Question: net 2.0 program and in it I have a multi line text box.
For one of my operations I only need to retrieve certain parts of the txt box
for instance

I need to retrieve the following
- - - -
The text box can have just 1 entry or 30 entry. I know I can truncate the lines but then I would still have extra lines in the final results.. Any Ideas?
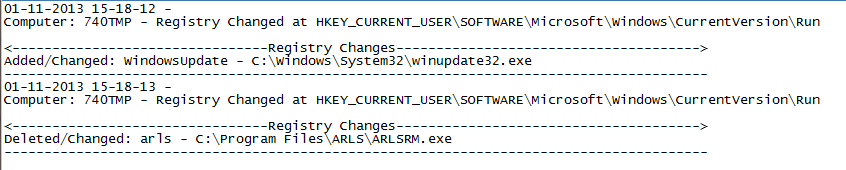
Answer: Use a 'List(Of String)' to store the result with your desired lines. Then use a loop to iterate all lines in the TextBox and take what you need.
For example:
'''
Dim desiredLines As New List(Of String)()
Dim allLInes As String() = textBox1.Lines
Dim datePattern As String = "dd-MM-yyyy HH-mm-ss"
For i As Integer = 0 To allLInes.Length - 1
Dim line As String = allLInes(i).Trim()
Dim dt As Date
If line.Length >= datePattern.Length AndAlso _
Date.TryParseExact(line.Substring(0, datePattern.Length), datePattern, Nothing, Globalization.DateTimeStyles.None, dt) Then
desiredLines.Add(dt.ToString(datePattern))
ElseIf line.StartsWith("Computer:") Then
desiredLines.Add(line.Split("-"c)(0).TrimEnd())
End If
Next
'''